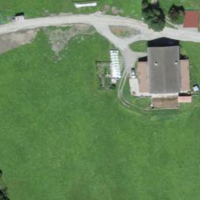
EUNIS habitat code: 24
Species observed at this site:
Sorbus aucuparia